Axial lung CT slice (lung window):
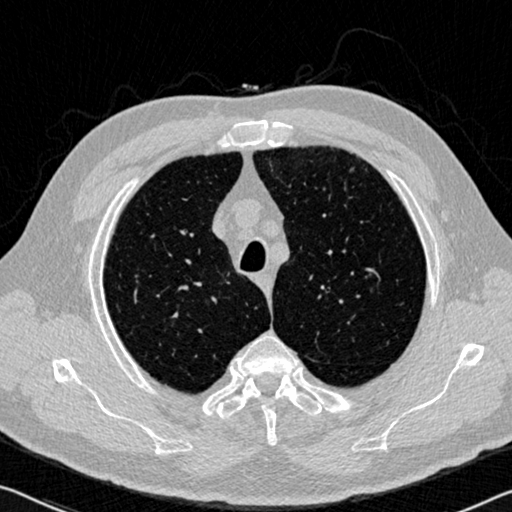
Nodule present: no